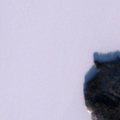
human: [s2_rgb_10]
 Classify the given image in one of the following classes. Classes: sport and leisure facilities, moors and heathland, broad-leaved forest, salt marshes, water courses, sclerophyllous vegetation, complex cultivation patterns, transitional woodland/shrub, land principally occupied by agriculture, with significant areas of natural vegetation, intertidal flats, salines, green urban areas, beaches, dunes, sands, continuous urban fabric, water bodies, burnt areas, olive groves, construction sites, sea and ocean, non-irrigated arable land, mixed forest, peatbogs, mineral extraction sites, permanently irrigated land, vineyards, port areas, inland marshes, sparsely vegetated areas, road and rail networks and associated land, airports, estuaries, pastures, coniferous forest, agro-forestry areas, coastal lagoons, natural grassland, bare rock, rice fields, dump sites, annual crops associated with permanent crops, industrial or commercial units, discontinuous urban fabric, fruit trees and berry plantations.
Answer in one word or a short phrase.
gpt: coniferous forest, water bodies